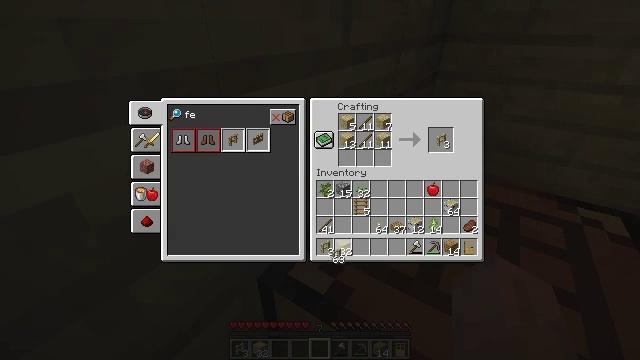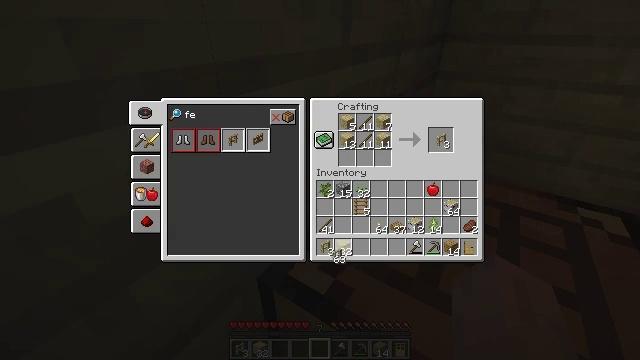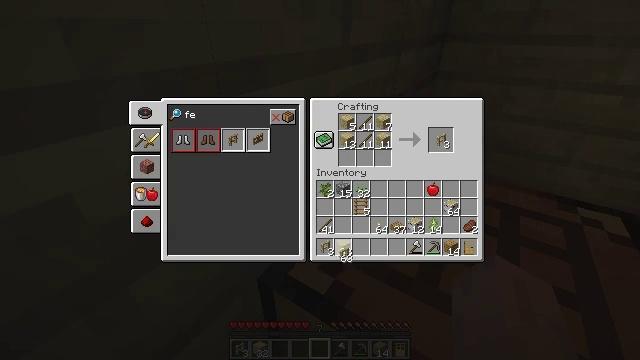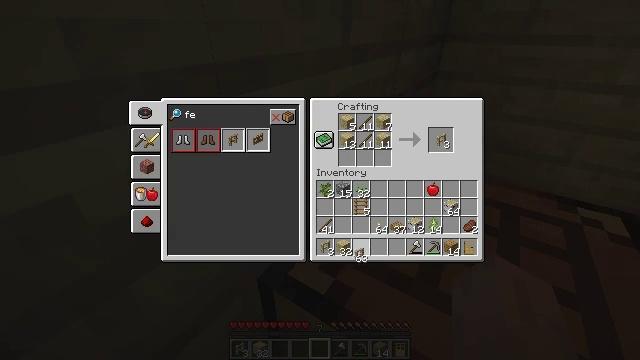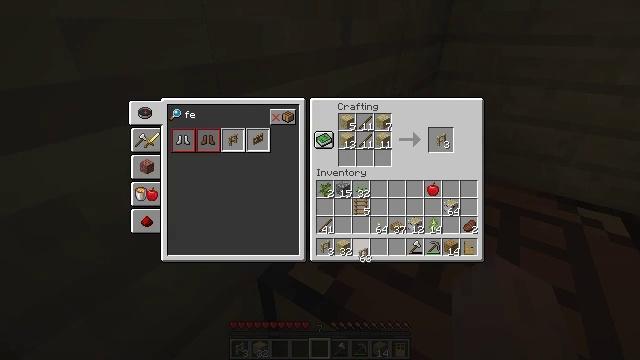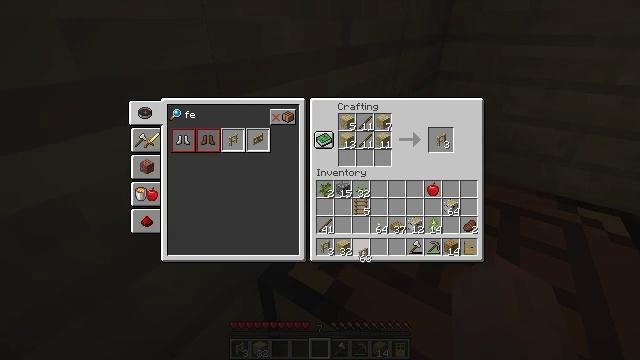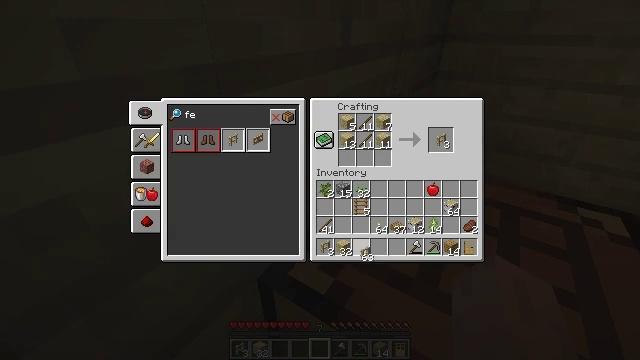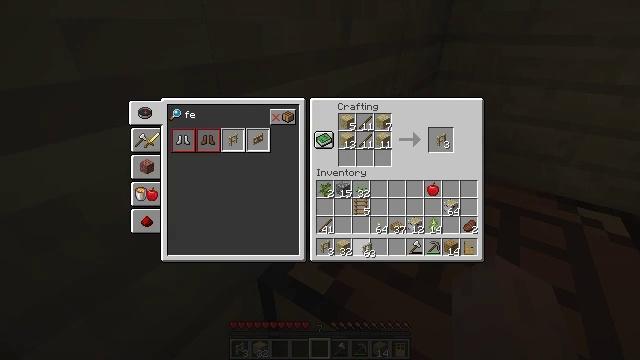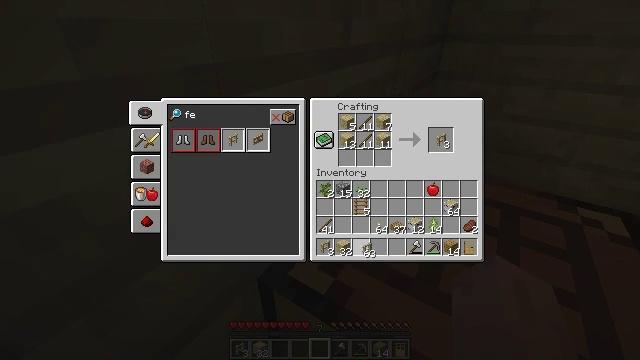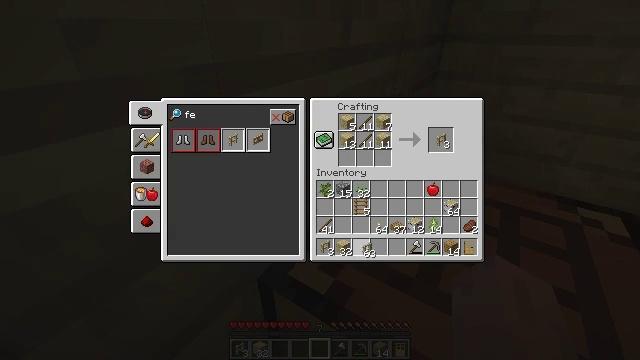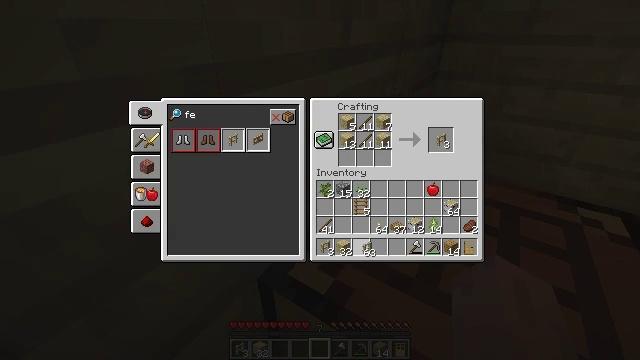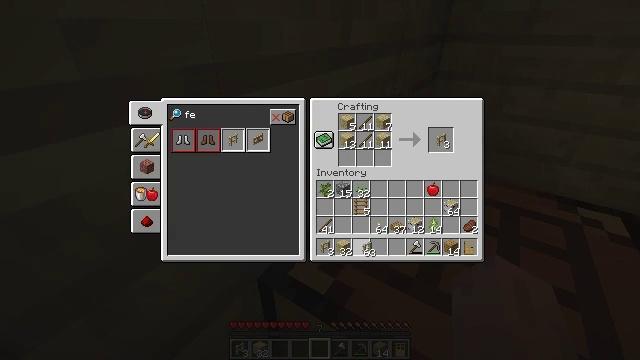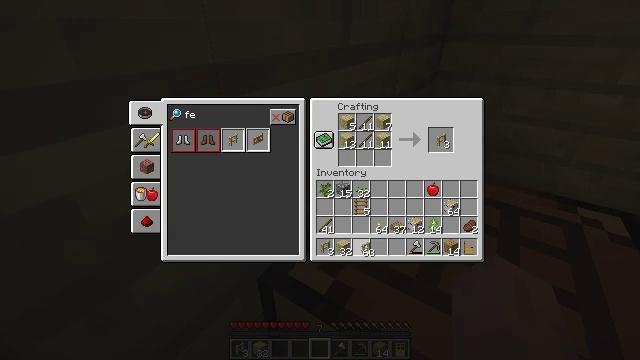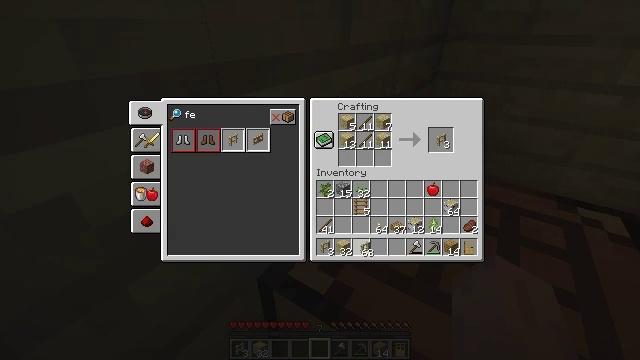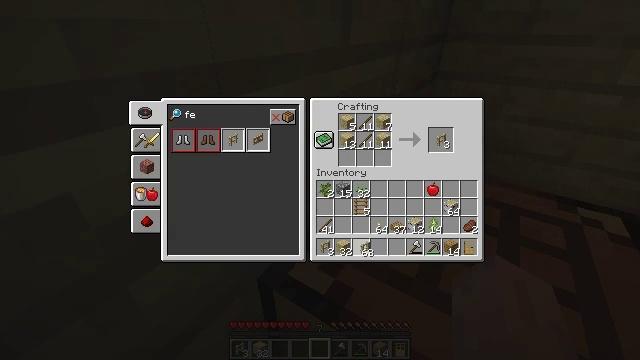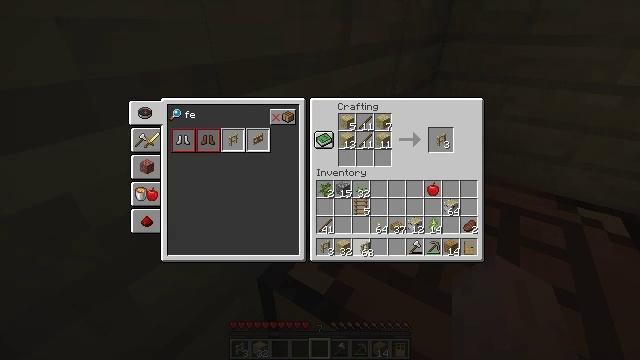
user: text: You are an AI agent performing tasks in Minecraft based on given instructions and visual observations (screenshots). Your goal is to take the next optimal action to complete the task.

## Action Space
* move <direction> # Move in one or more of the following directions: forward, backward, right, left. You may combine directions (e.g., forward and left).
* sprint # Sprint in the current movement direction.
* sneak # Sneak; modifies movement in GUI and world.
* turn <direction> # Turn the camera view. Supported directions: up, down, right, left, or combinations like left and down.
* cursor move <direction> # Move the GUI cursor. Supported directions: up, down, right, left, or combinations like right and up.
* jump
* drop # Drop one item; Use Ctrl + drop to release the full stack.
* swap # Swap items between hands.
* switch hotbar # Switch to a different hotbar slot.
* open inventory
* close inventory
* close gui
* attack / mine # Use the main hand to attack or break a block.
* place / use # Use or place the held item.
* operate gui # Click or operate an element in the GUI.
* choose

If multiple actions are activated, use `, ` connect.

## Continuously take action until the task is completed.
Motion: motion action
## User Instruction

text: Craft a birch fence by organizing birch planks and sticks in the crafting grid.
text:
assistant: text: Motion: no_op
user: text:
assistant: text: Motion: cursor move right
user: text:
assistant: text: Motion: cursor move right
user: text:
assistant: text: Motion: no_op
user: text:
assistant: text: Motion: no_op
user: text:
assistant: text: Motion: no_op
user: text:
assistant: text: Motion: no_op
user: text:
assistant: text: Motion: no_op
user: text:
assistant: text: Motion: no_op
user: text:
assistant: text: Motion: no_op
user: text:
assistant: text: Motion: no_op
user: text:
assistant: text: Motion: no_op
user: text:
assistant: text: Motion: no_op
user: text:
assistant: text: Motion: operate gui
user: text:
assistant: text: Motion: operate gui
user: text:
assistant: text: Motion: operate gui
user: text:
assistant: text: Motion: operate gui
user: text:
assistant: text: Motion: no_op
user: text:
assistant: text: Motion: no_op
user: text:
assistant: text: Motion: cursor move right and up
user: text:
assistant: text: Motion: cursor move right and up
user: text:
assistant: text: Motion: cursor move right and up
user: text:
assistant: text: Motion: cursor move right and up
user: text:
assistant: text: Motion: no_op
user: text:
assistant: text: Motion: no_op
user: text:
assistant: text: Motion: no_op
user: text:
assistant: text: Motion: no_op
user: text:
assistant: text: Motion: no_op
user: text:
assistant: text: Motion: no_op
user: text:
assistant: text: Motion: no_op